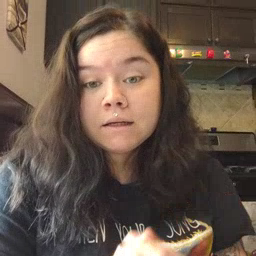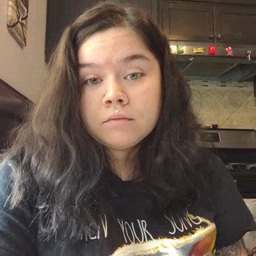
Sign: many